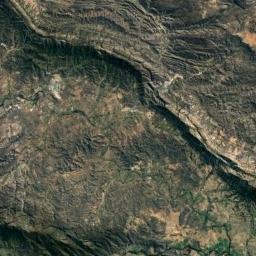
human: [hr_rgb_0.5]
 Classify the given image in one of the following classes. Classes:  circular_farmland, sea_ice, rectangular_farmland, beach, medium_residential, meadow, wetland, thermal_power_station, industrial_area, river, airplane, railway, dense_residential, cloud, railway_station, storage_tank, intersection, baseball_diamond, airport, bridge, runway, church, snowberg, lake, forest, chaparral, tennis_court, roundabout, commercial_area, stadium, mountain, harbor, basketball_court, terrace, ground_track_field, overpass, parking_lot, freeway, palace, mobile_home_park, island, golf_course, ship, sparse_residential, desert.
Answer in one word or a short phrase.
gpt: mountain